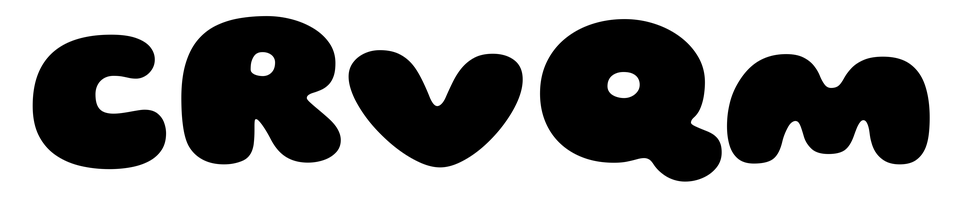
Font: Gluten_Black